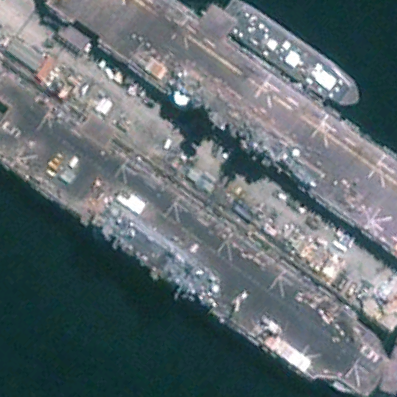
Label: assault